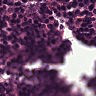
Metastatic tissue present: no